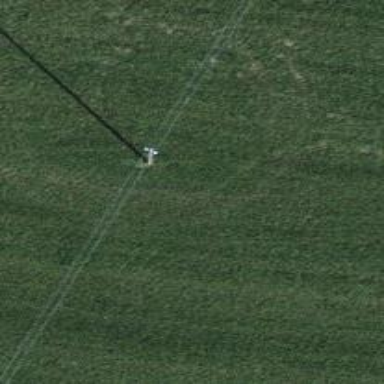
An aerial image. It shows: Minor power line.